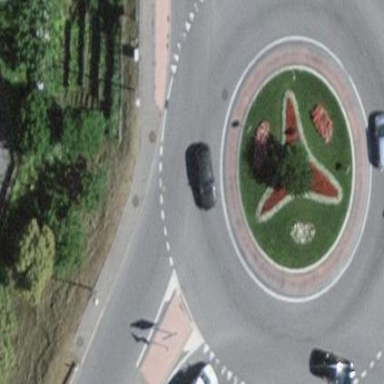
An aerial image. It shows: Roundabout on primary highway.